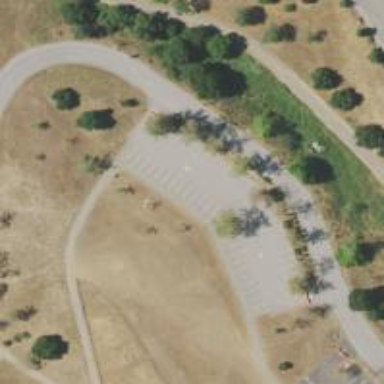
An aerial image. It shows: Parking space is available.